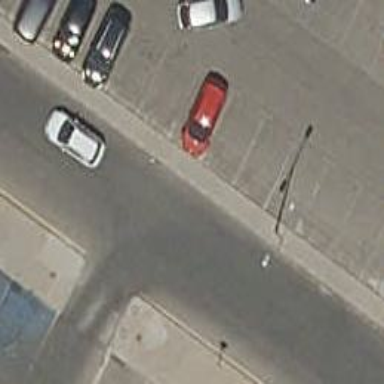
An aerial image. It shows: Parking aisle designated as service road.